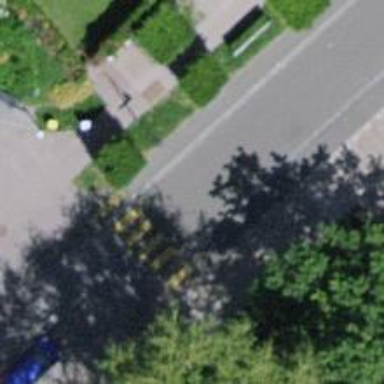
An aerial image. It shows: Uncontrolled zebra crossing on the road.